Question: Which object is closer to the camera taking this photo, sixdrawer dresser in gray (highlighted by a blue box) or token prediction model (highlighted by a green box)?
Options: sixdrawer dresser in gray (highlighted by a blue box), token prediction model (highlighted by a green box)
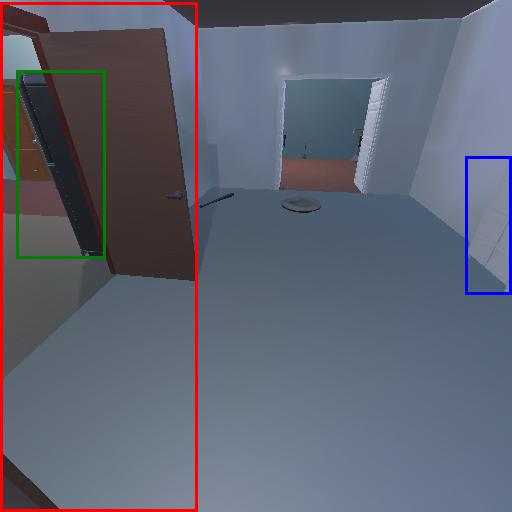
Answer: sixdrawer dresser in gray (highlighted by a blue box)